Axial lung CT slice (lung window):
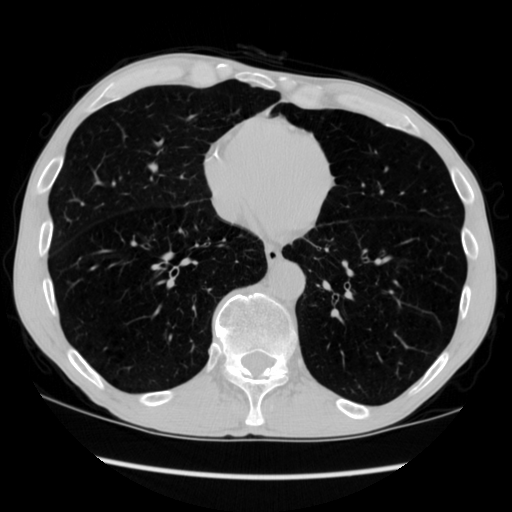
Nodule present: no